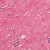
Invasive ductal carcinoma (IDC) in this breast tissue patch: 0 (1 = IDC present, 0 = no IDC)